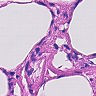
Metastatic tissue present: no